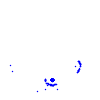
Particle: kaon